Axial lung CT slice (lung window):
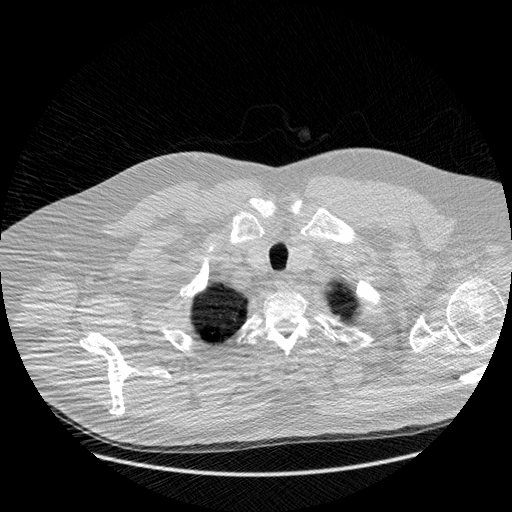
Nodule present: no